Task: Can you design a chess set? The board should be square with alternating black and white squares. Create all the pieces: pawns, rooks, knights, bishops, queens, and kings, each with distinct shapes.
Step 1828:
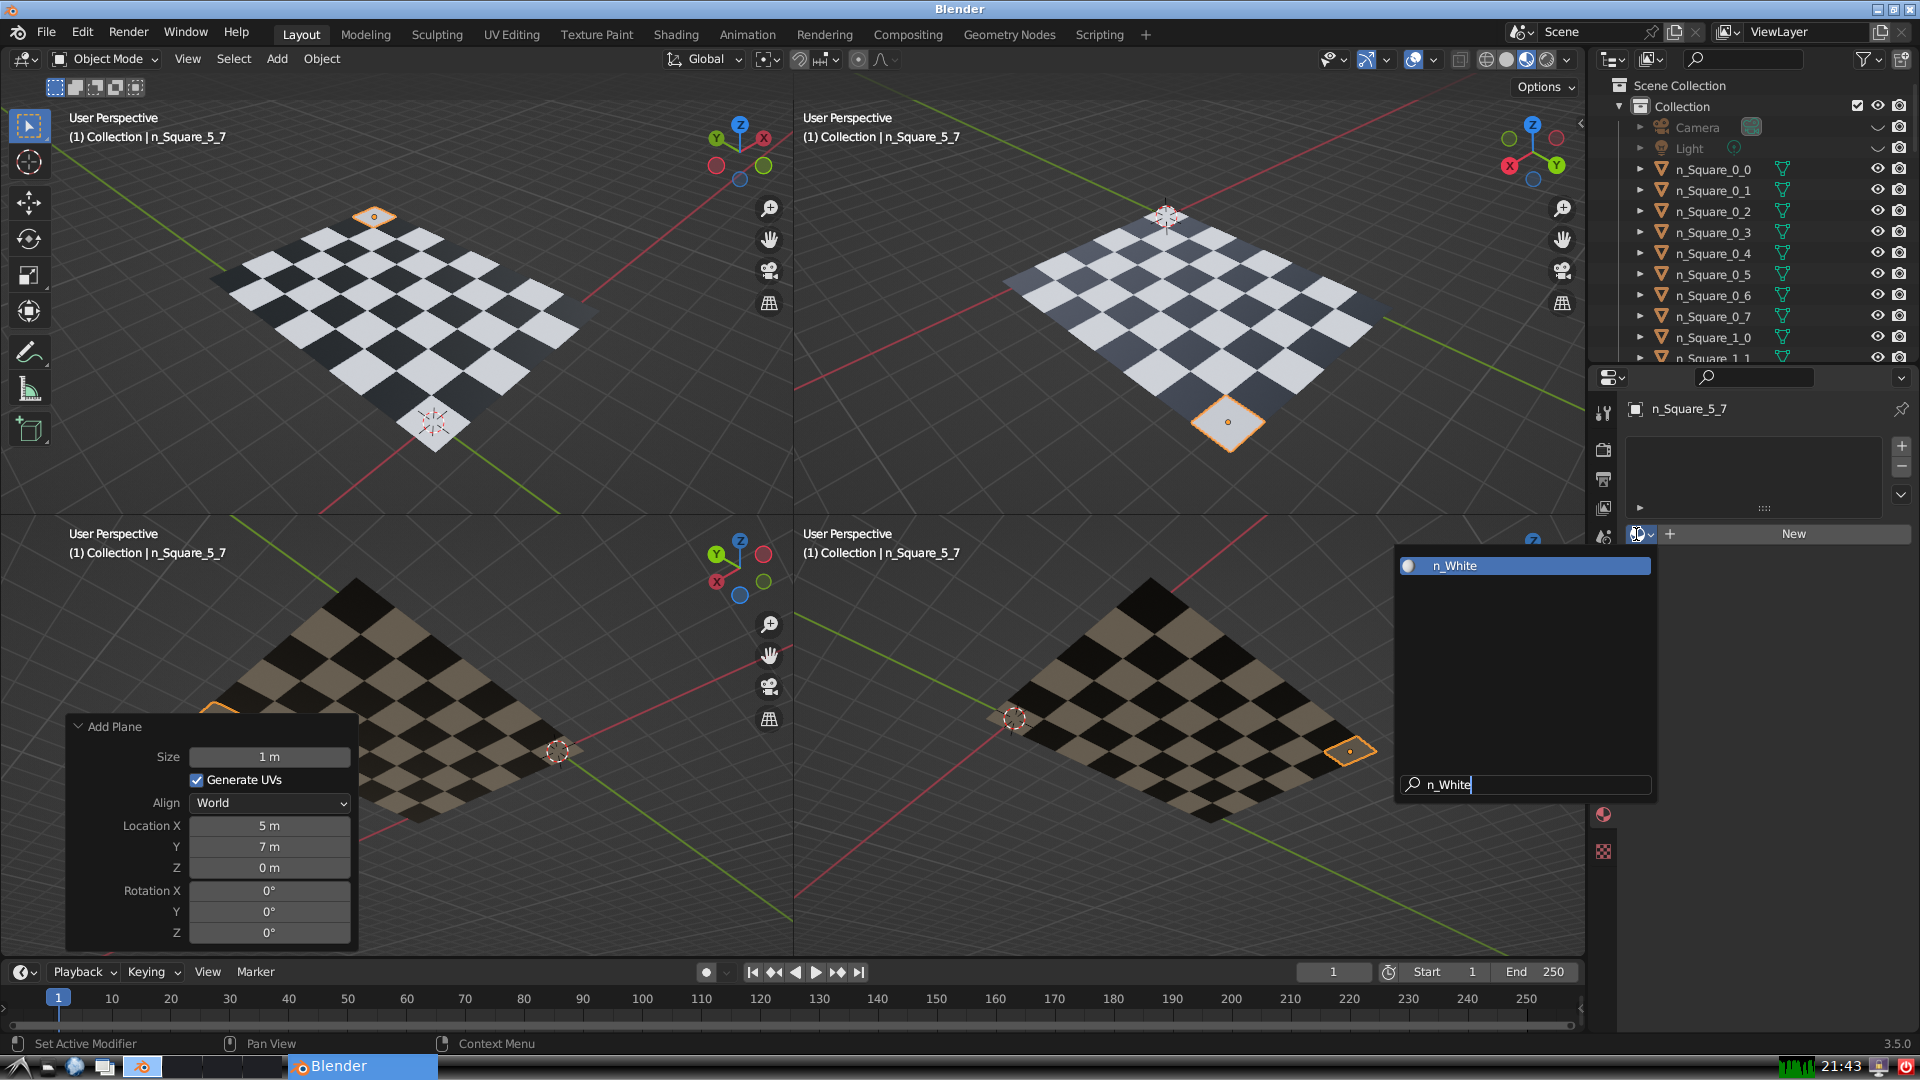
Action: {"key_press": ['Return']}